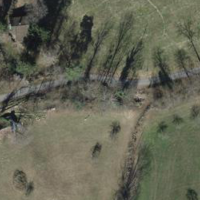
EUNIS habitat code: 24
Species observed at this site:
Veronica filiformis